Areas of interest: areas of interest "Haicang District Songyu Subdistrict Community Health Service Center"
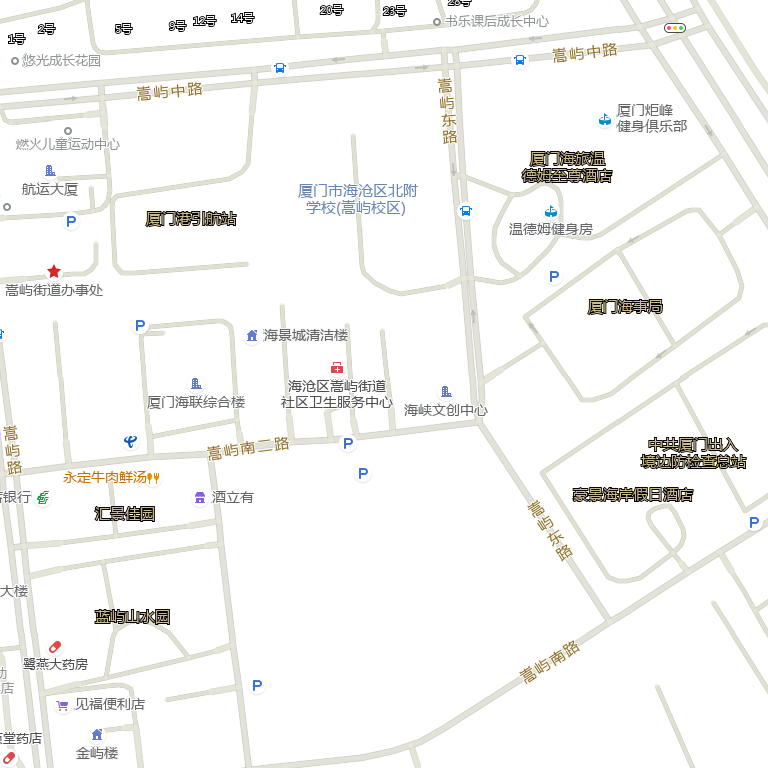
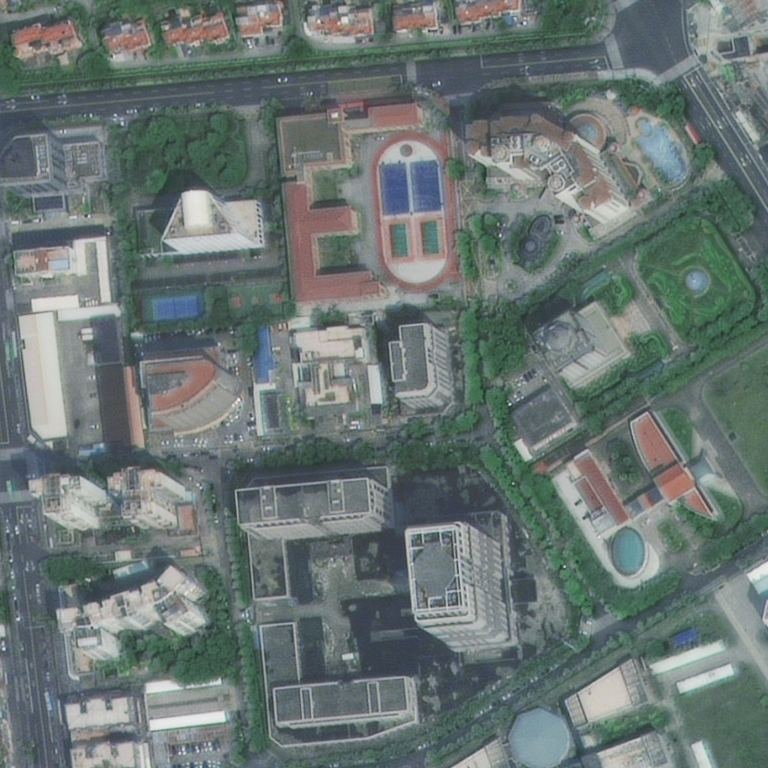